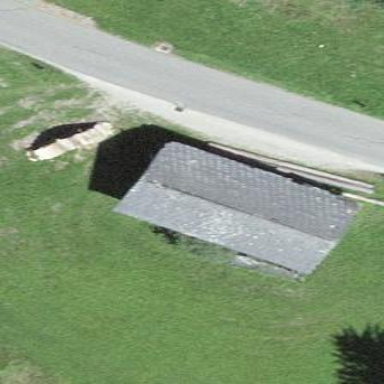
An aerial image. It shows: Barn.